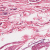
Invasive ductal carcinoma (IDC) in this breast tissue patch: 0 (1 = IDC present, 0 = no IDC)